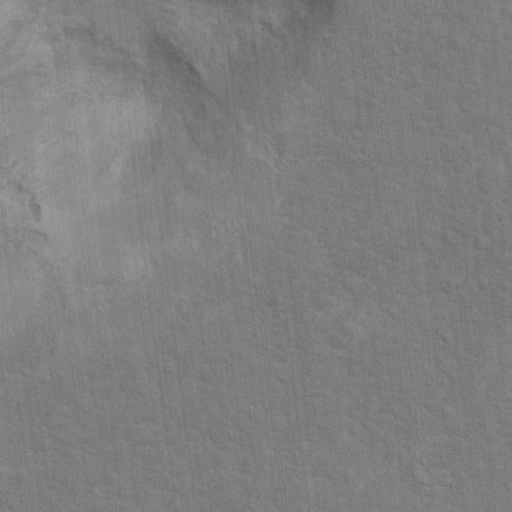
Classes present: Background, Cone